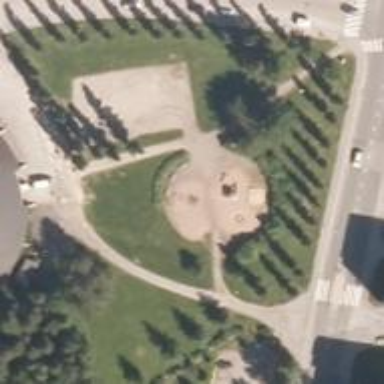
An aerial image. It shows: Park.